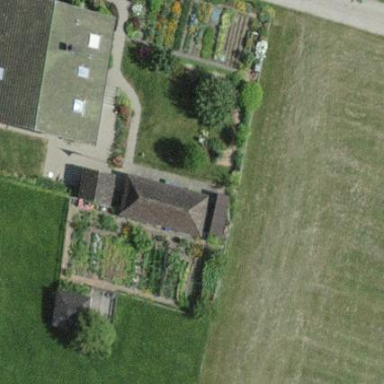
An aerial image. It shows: Farmyard area.